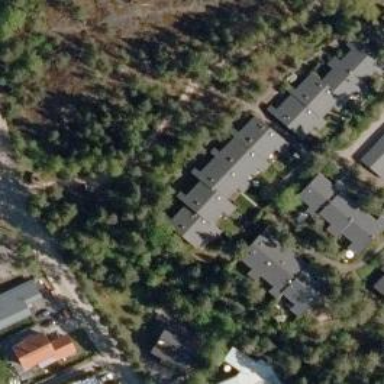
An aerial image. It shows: Residential building designed as terrace.